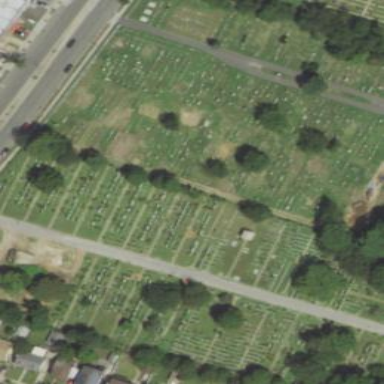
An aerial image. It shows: Sector in the cemetery.